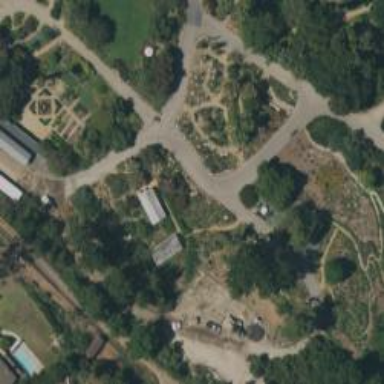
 typically filled with variety of plant species."